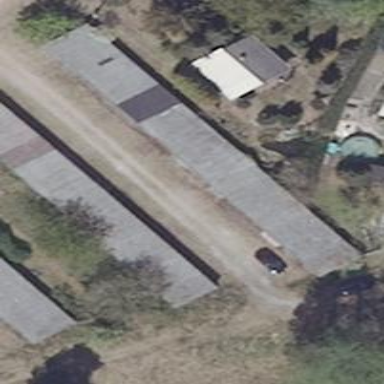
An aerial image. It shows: Group of garages.